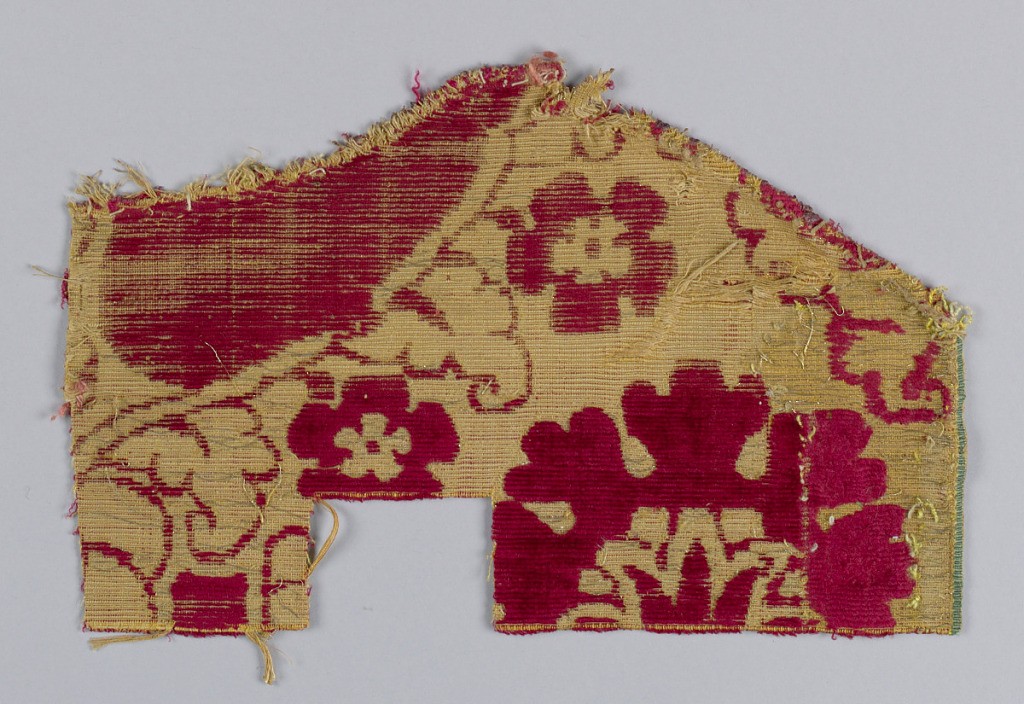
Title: Fragment
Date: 16th century
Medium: silk, metallic thread Technique: cut supplementary warp pile (velvet)
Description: Small irregular-shaped pattern of red cut velvet on a gold metallic cloth ground. Design of large-scale pomegranate pattern.